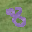
Label: 8